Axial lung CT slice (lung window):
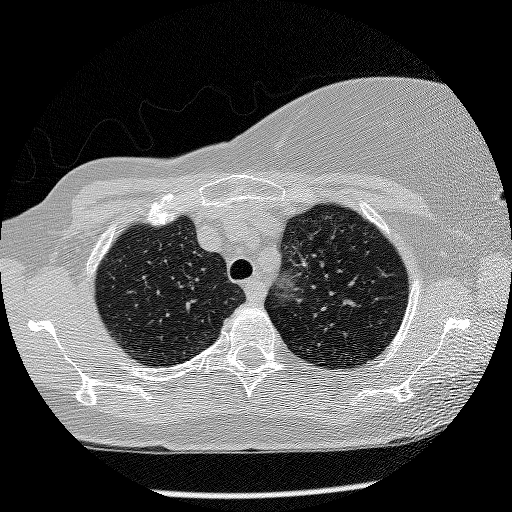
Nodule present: no